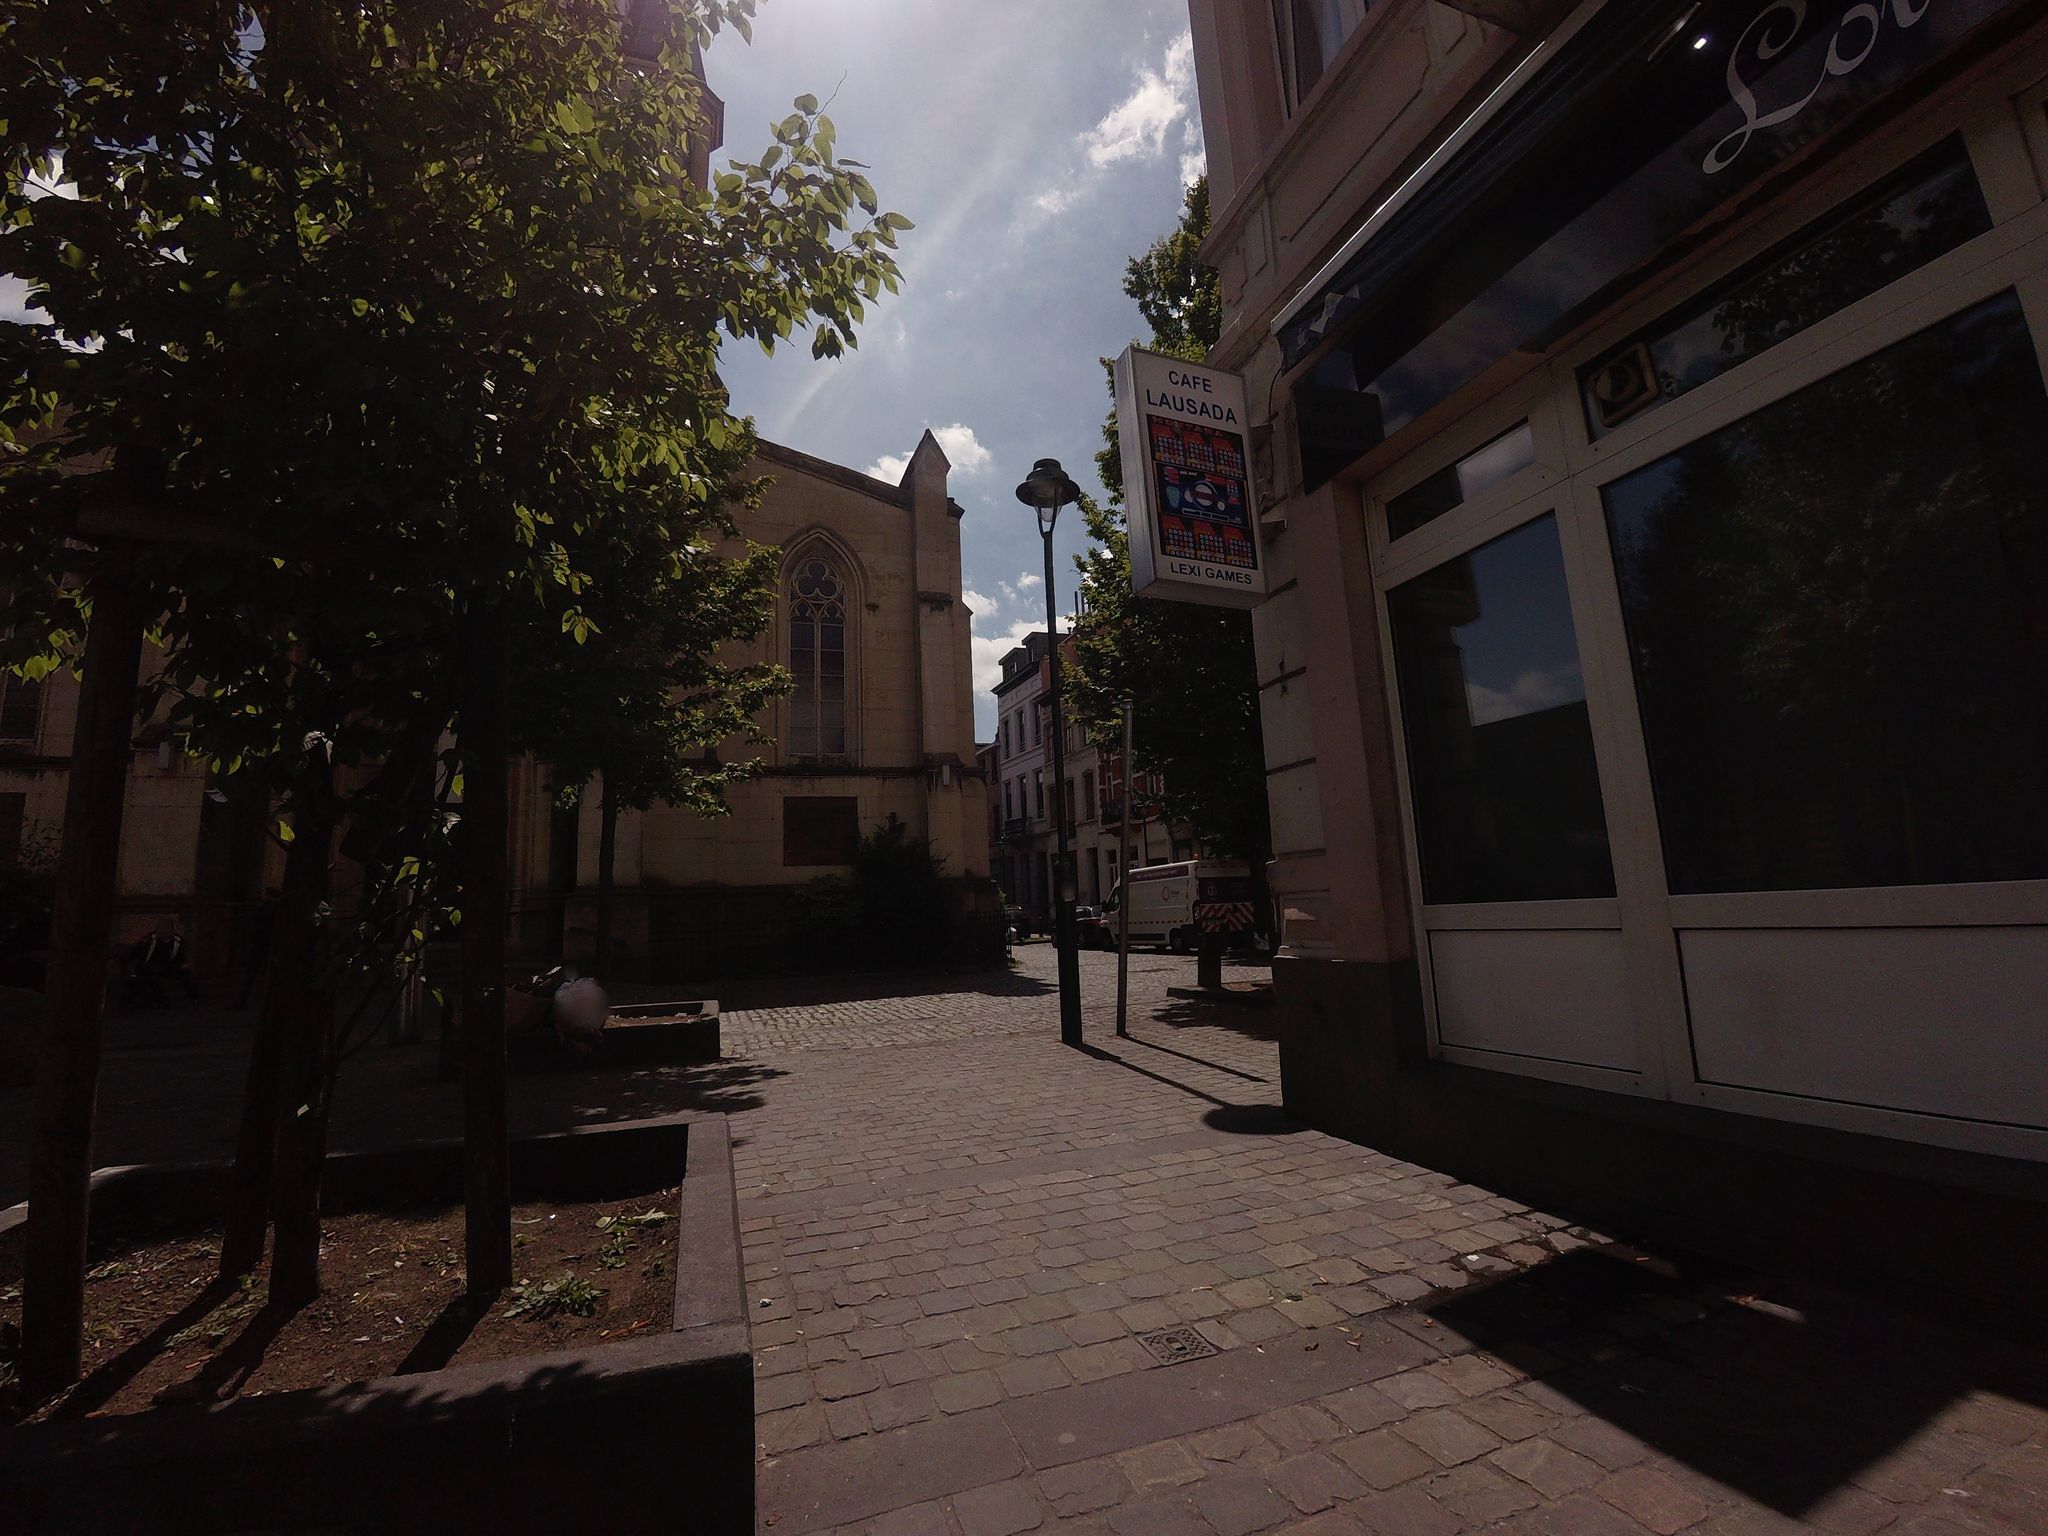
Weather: clear
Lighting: day
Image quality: good
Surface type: walking surface
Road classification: path, pedestrian
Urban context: urban centre
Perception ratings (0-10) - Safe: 5.6, Lively: 9.05, Beautiful: 6.87, Boring: 3.08, Depressing: 3.12, Wealthy: 4.47